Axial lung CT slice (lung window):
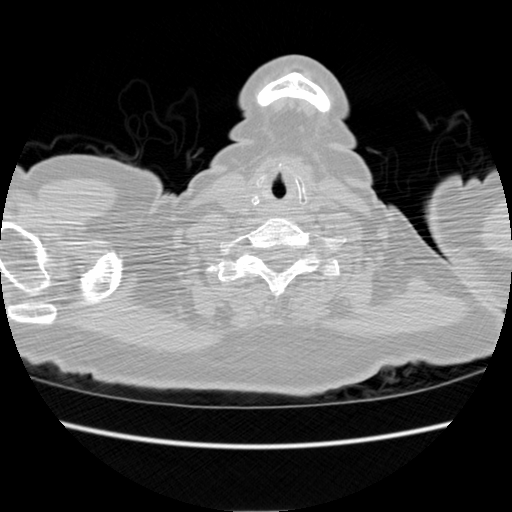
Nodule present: no